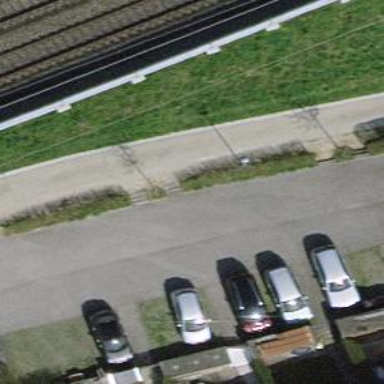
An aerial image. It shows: Road with steps.